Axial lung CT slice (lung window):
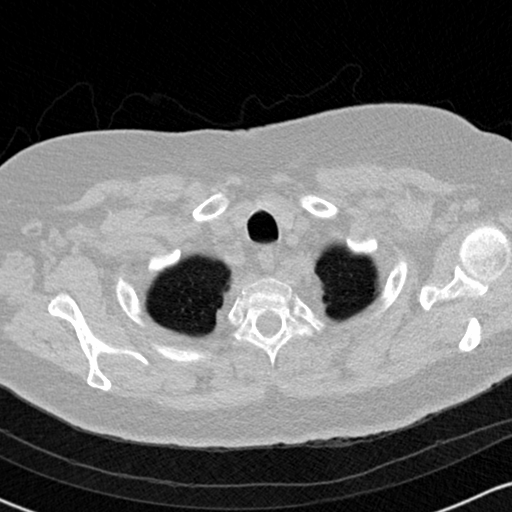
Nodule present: no